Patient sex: F
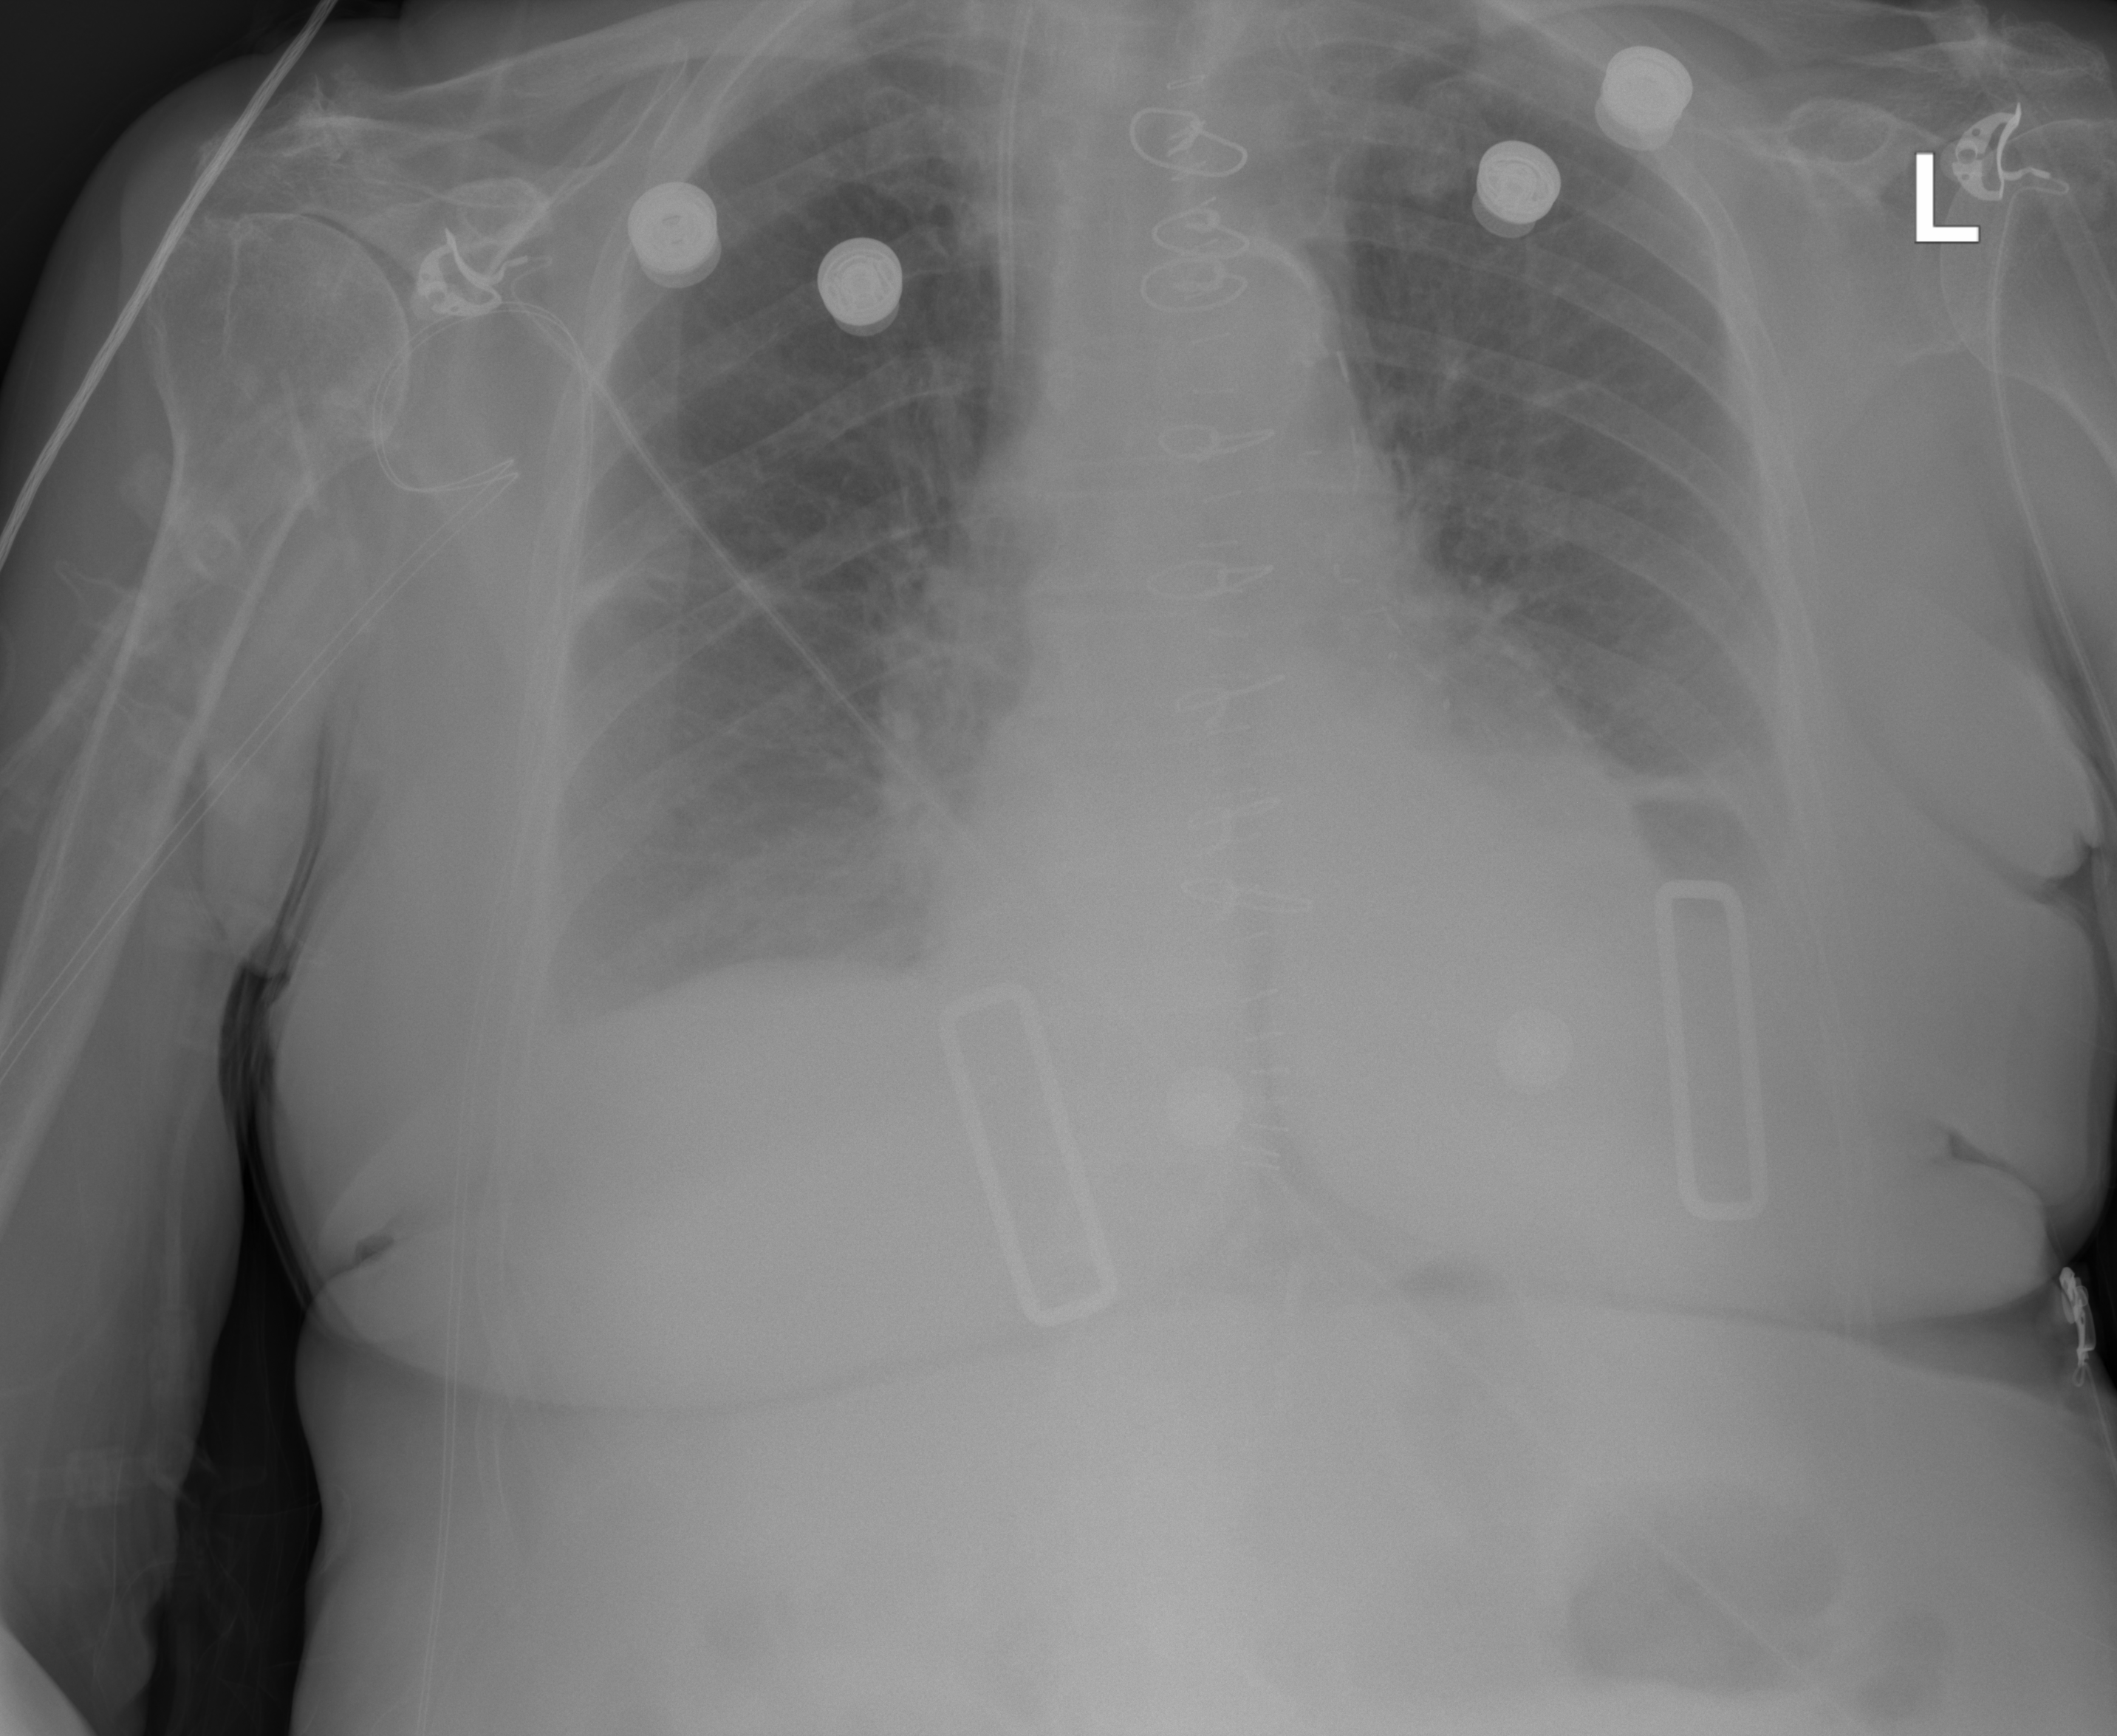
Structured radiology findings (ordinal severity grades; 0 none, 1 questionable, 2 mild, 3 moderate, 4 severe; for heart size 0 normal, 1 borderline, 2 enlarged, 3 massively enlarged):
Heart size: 0
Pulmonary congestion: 2
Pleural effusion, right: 2
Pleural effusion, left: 2
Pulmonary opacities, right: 0
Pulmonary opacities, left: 0
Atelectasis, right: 2
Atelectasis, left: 2